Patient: sex F, age 62
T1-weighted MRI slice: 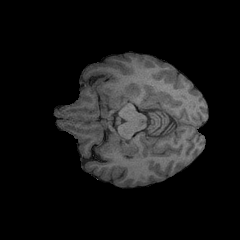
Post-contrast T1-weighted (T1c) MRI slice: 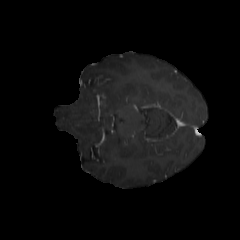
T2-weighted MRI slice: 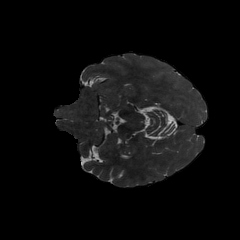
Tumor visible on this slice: no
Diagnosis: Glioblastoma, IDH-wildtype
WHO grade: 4